Interaction volume radius: 5 \u00c5
Interaction volume height: 35 \u00c5
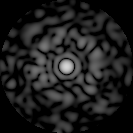
Disorder parameter: 0.781